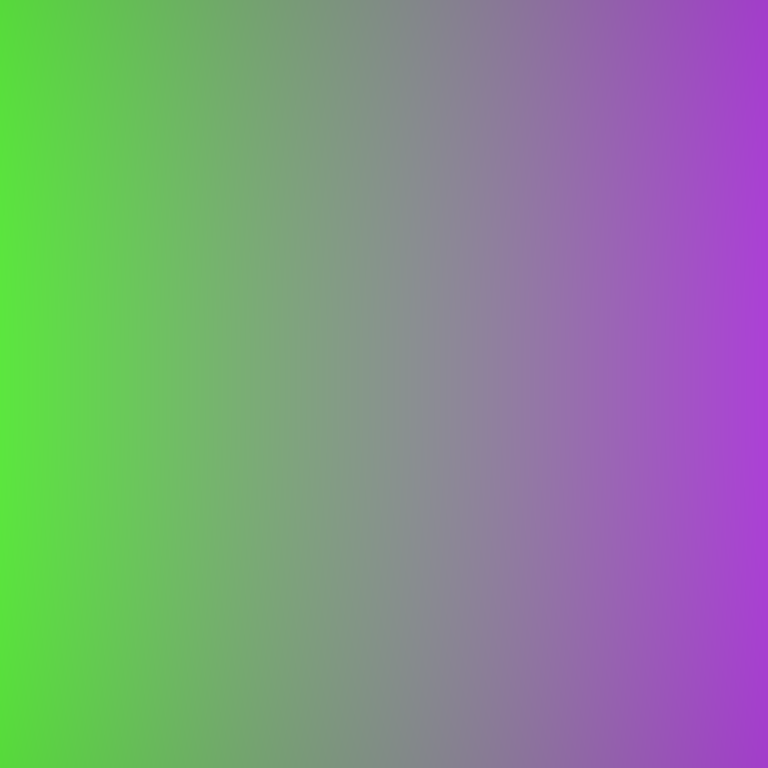
Abstract light effect, smooth gradient from vibrant green to soft purple, calm atmosphere, diffuse light, no room, no furniture, no objects.